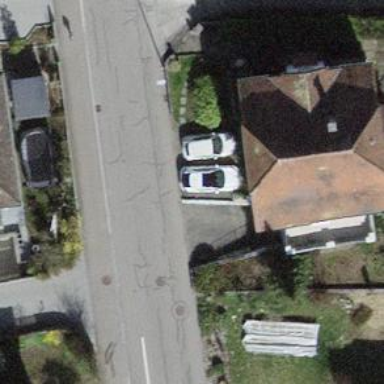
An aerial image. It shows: Building with tiled roof.